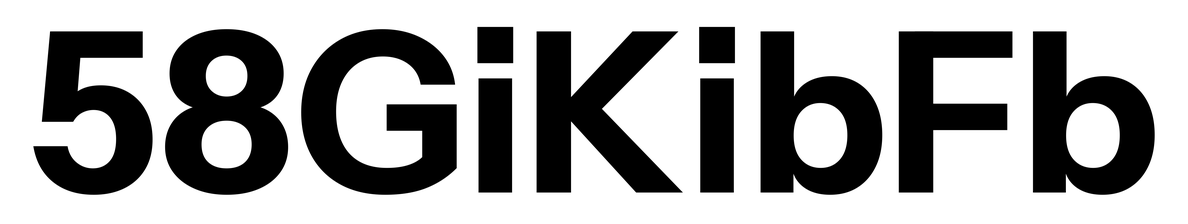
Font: InstrumentSans_Bold